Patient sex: M
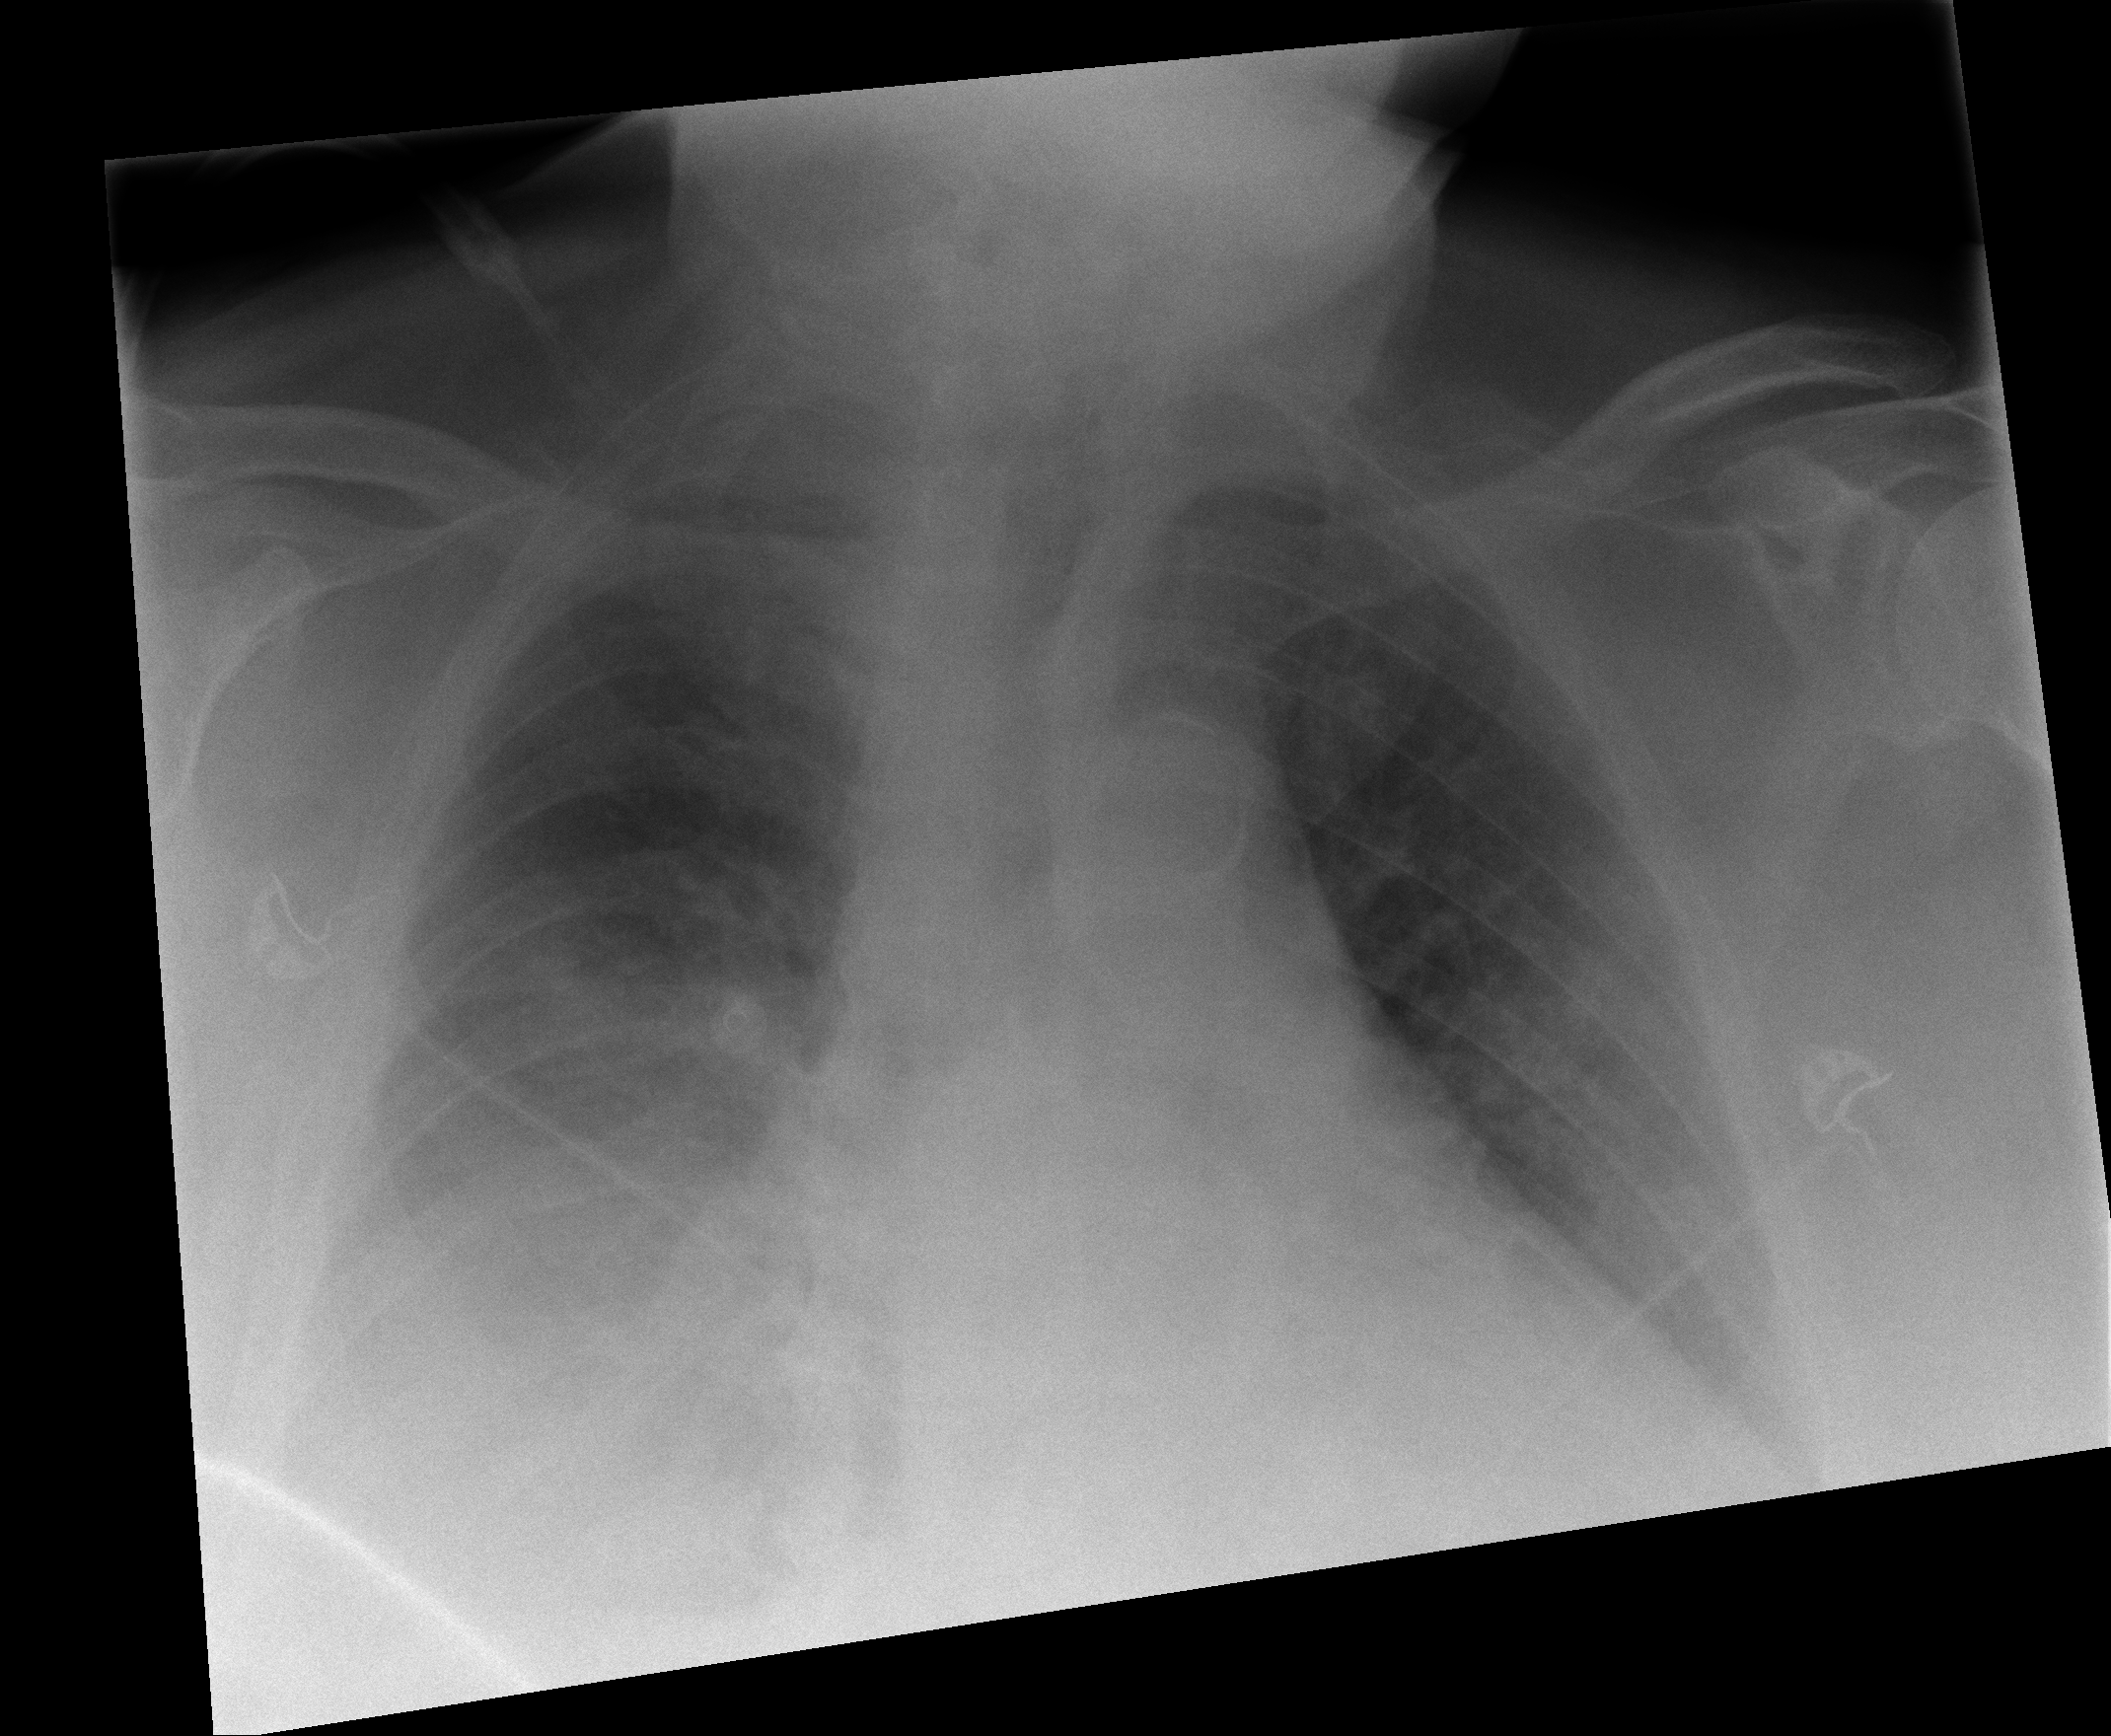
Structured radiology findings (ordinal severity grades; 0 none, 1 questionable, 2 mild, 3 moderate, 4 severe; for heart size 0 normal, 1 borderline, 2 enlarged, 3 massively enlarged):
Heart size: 2
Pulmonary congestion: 2
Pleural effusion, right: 3
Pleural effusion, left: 2
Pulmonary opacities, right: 0
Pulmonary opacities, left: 0
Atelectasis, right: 3
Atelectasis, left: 0